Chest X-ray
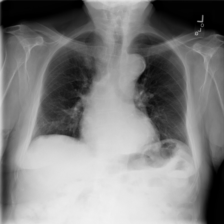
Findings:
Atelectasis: negative
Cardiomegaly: negative
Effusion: negative
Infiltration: negative
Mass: negative
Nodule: negative
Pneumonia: negative
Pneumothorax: negative
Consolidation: negative
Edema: negative
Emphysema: negative
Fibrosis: negative
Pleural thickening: negative
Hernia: negative